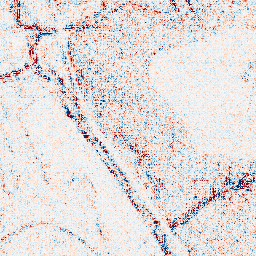
Category: wavelet
Decomposition family: wavelet_reverse_biorthogonal
Decomposition parameters: wavelet: rbio2.4
level: 1
Upsampling method: area
Upsampling parameters: scale: 8
Upsampling scale: 8